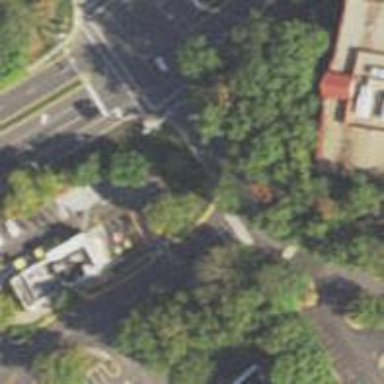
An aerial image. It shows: Stop road.